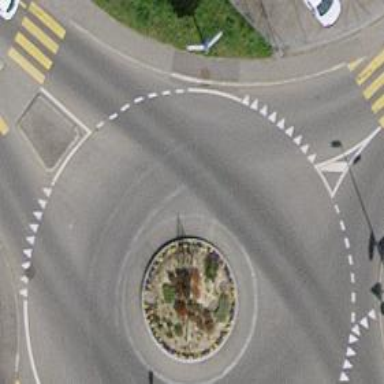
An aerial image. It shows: Tertiary road made of asphalt leading to roundabout junction.